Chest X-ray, AP view. Patient: 66 years old, sex M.
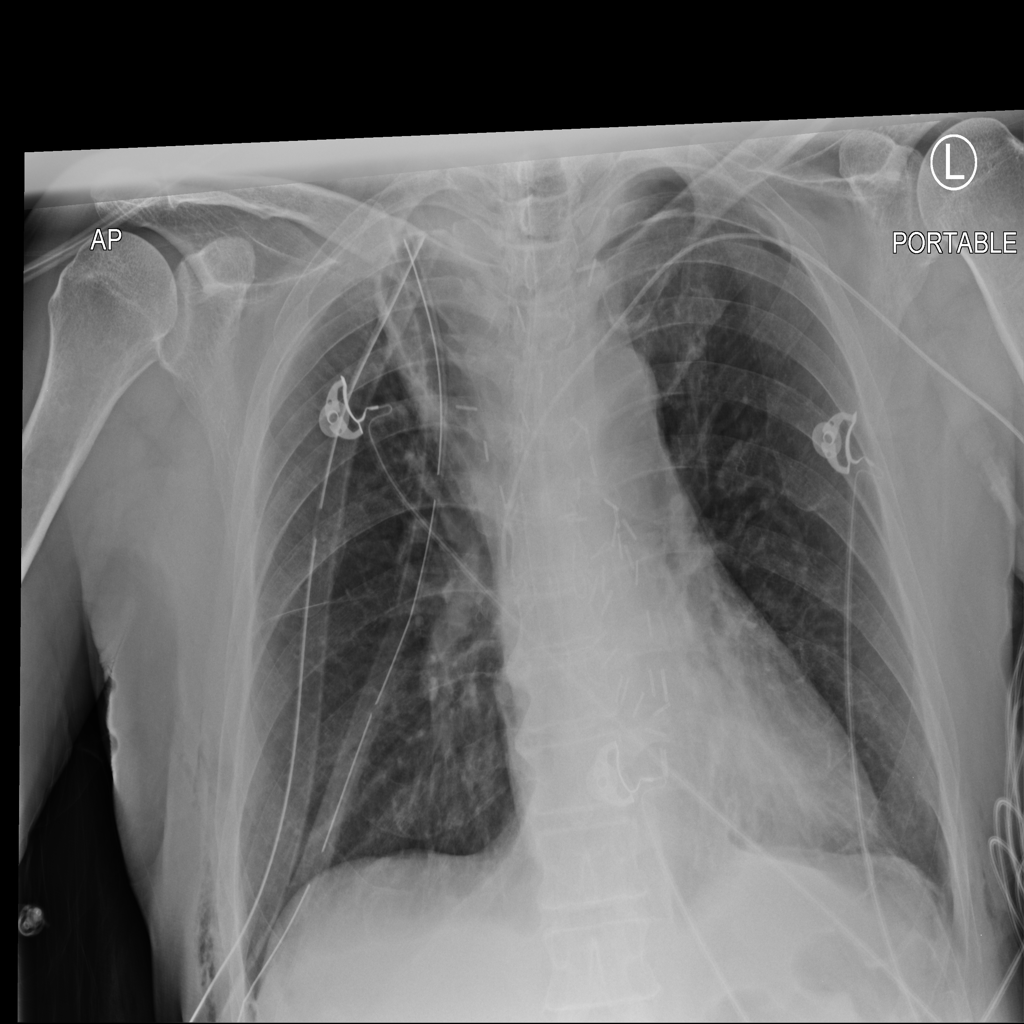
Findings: Pneumothorax